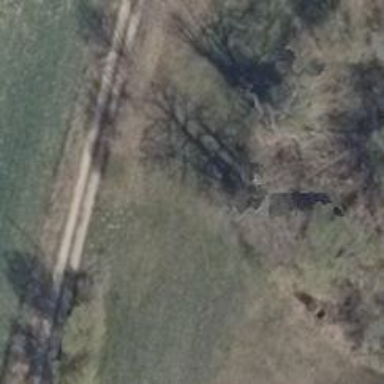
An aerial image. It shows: Row of trees in natural setting.